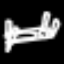
Label: bed